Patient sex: M
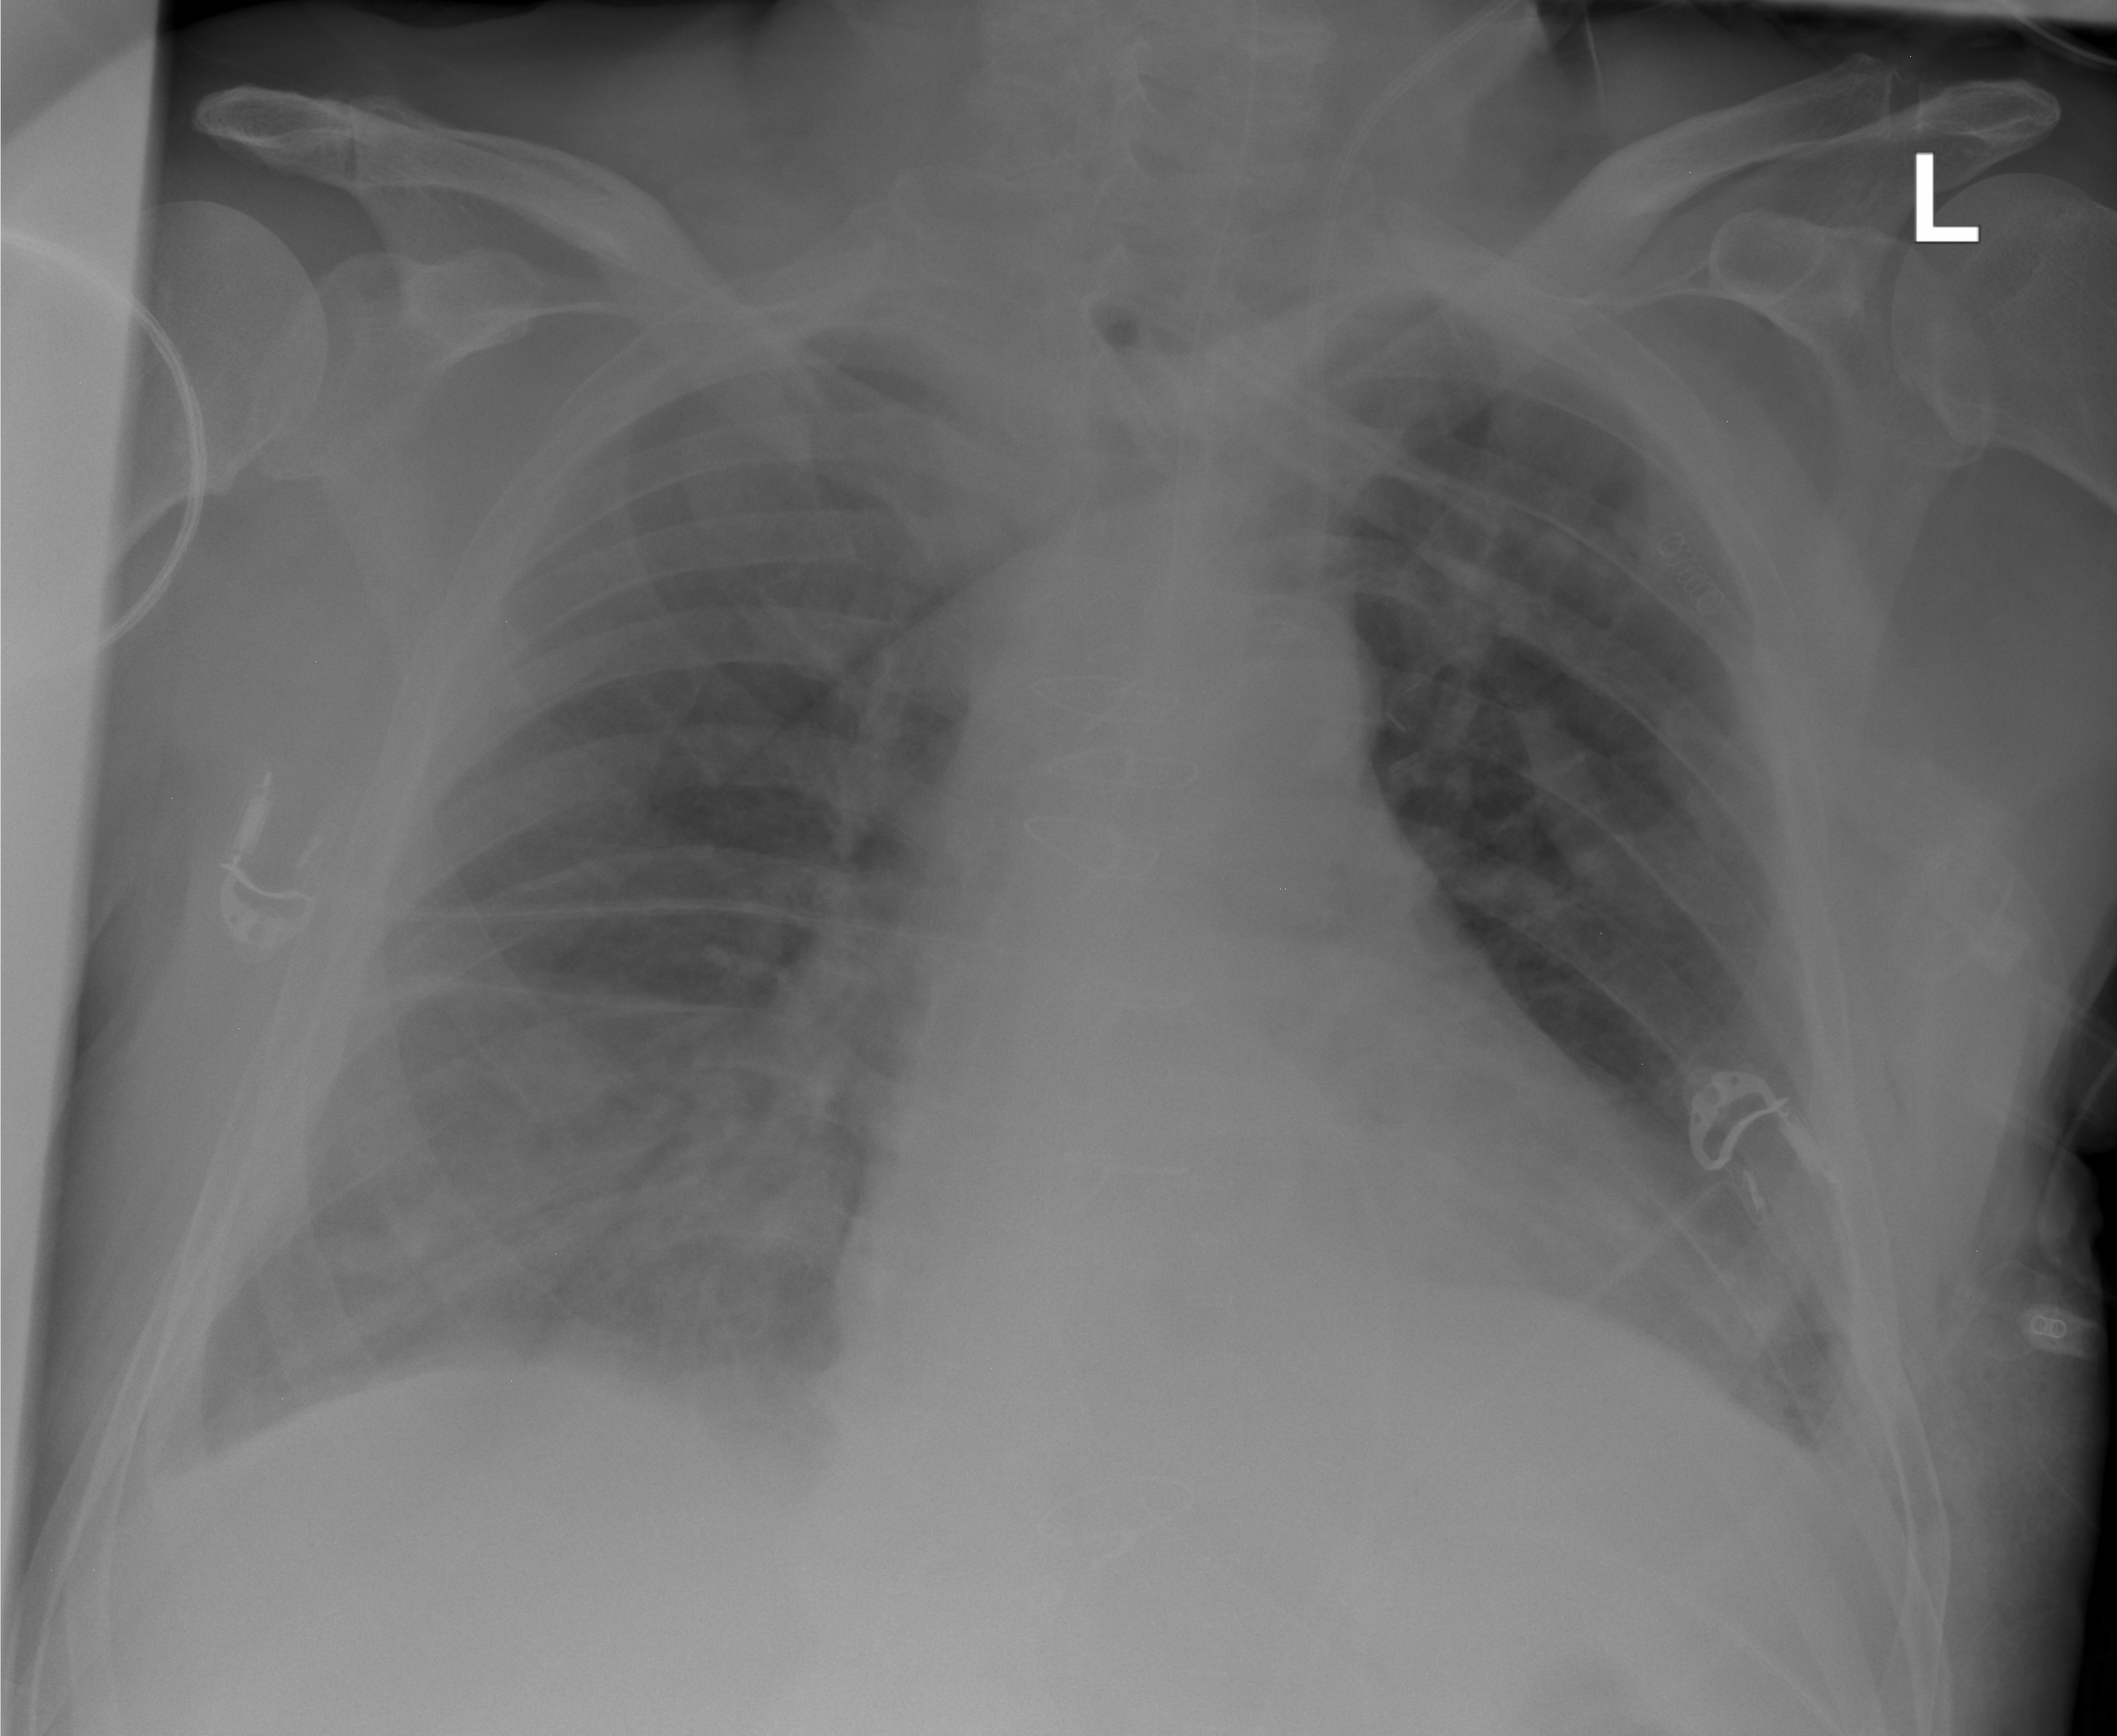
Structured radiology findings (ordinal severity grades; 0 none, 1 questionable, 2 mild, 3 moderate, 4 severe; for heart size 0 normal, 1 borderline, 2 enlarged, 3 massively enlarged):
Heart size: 1
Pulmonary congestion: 2
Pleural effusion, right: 0
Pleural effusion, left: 2
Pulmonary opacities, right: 0
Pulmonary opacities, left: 0
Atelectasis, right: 0
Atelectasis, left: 2